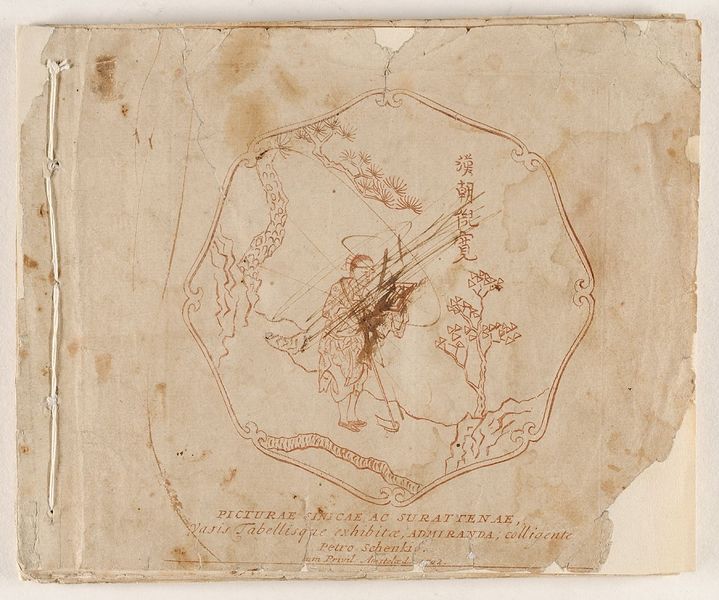
Titel: Chinesendarstellung, Titelblatt der Folge 'Picturae Sinicae'
Künstler: Pieter Schenk
Standort: Hamburg
Institution: Museum für Kunst und Gewerbe Hamburg
Schlagwörter: skizze, zeichnung, mensch, pflanzen, papier, grafik, graphik, vegetation, ornamente, japanisch, fotografie, photographie, tusche, druckgraphik, druckgrafik, radierung, asiatisch, kunst, darstellung, tinte, rom, china, pergament, karte, latein, verblichen, gerippt, reproduktionen, druckerzeugnisse, menschenbild, pflanzenabbildung, völker, nationalitäten, anthropoide, ornamentstich, vorlageblätter, rotdruck